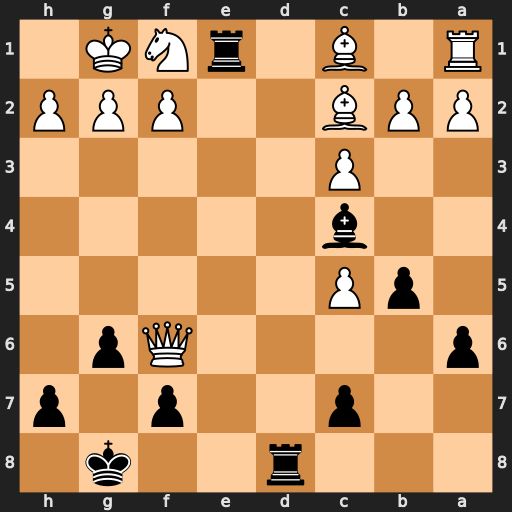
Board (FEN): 3r2k1/2p2p1p/p4Qp1/1pP5/2b5/2P5/PPB2PPP/R1B1rNK1
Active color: b
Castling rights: -
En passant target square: -
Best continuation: Rxf1#